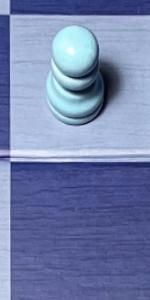
Label: Empty